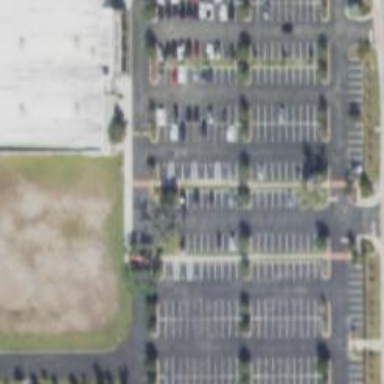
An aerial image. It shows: Parking space.